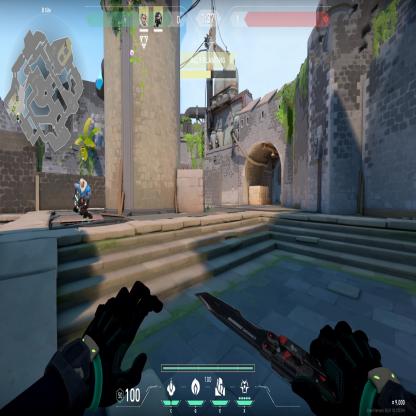
Label: teammate